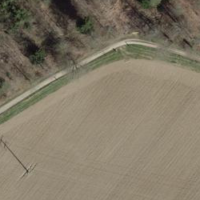
EUNIS habitat code: 52
Species observed at this site:
Lamium galeobdolon